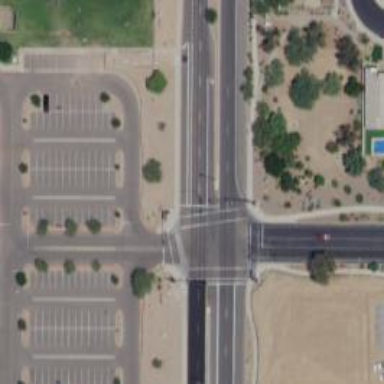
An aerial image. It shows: Marked road crossing.